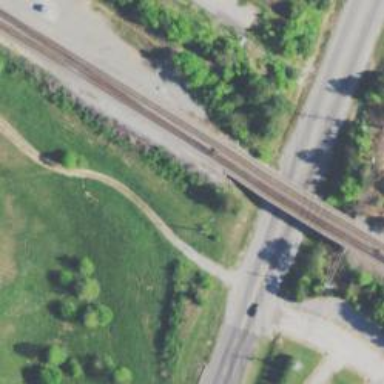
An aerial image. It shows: Railway bridge.